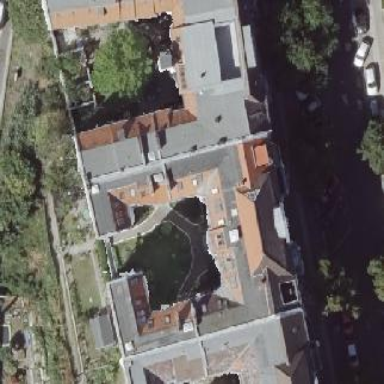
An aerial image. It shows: Building consisting of apartments with double saltbox roof shape.